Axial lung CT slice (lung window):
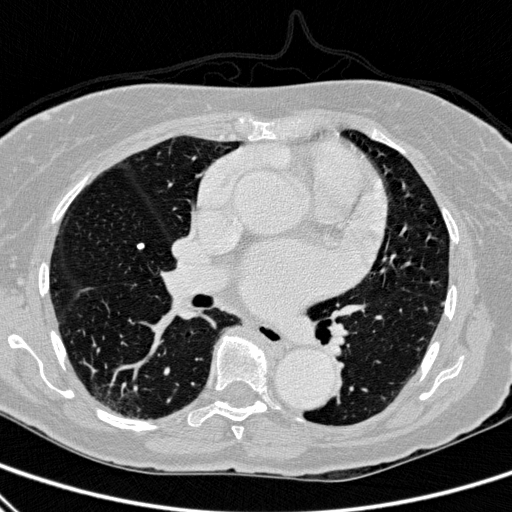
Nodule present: yes
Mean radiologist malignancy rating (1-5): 1